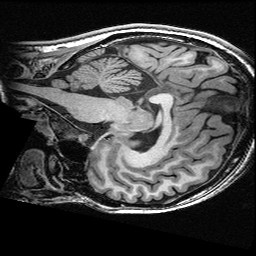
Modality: T1w
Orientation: sagittal
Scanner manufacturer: ge
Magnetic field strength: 3 T
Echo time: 0.00318 s